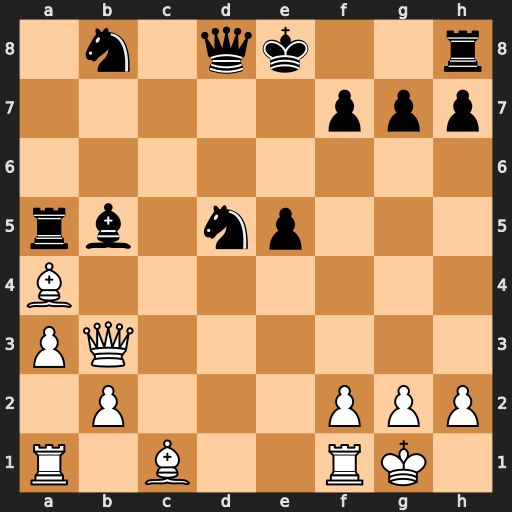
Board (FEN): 1n1qk2r/5ppp/8/rb1np3/B7/PQ6/1P3PPP/R1B2RK1
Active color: w
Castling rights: k
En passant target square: -
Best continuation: Bxb5+ Rxb5 Qxb5+